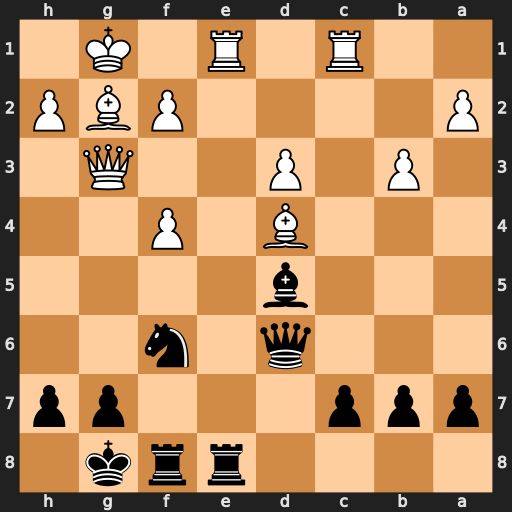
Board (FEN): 4rrk1/ppp3pp/3q1n2/3b4/3B1P2/1P1P2Q1/P4PBP/2R1R1K1
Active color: b
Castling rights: -
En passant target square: -
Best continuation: Rxe1+ Rxe1 Bxg2 Bxf6 Rxf6 Kxg2 Rg6 Re8+ Kf7